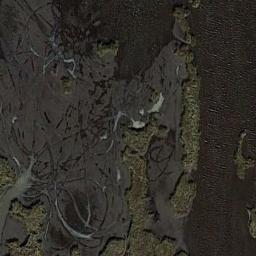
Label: wetland